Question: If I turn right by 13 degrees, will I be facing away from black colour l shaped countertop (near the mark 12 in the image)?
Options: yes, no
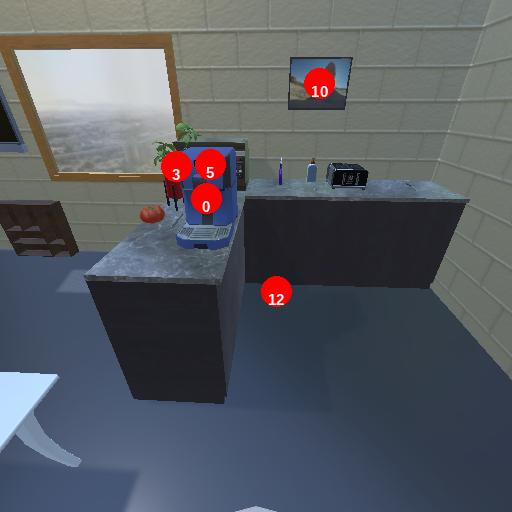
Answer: yes